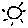
Label: sun